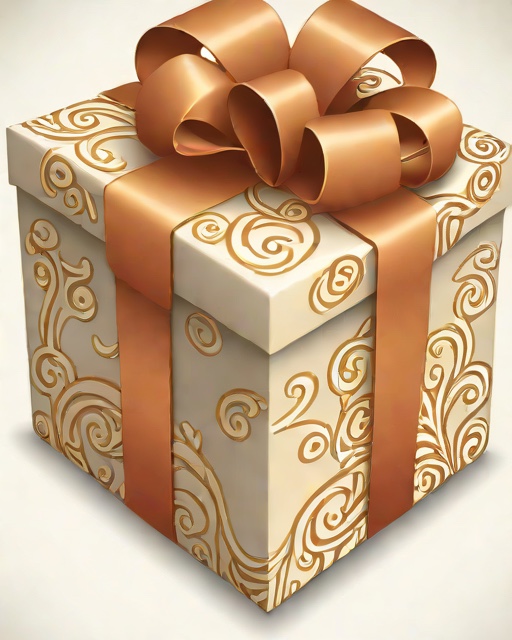
Category: Holiday